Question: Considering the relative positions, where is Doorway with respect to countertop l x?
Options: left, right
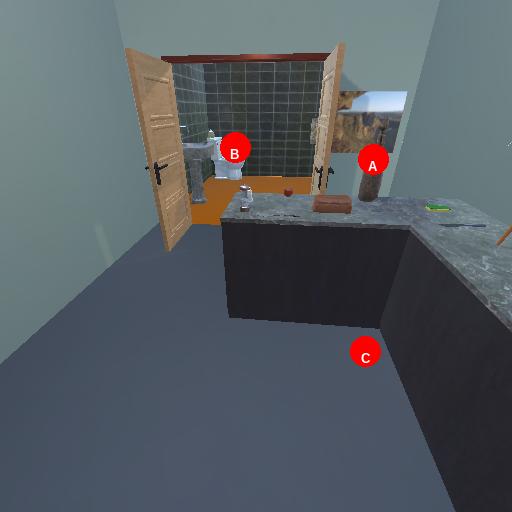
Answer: left